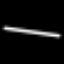
Label: angel